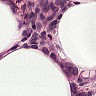
Metastatic tissue present: yes